Question: On clicking a div I want to pass a variable in the data attribute to the JS file.
I've tried '$(this).data('event')' and '$(this).attr('data-event')' but both return undefined.
'''
<div id="event{$event['id']}" data-event="{$event['id']}">
<span>{$event['name']}</span>
</div>
'''
'''
$('[id^="event"]').on('click', function(e) {
console.log($(this).data('event'));
console.log($(this).attr('data-event'));
});
'''
'''
//browser output
<div class="m-widget4 event-click" id="event2" data-event="2">
<div class="m-widget4__item">
<div class="m-widget4__ext">
<span class="m-widget4__icon m--font-brand m--font-bold">
Event:
</span>
</div>
<div class="m-widget4__info">
<button class="m-widget4__text event-click-text">
Olelele OKsadno saodi.
</button>
</div>
</div>
</div>
'''

I was expecting a string in log but got undefined every time.
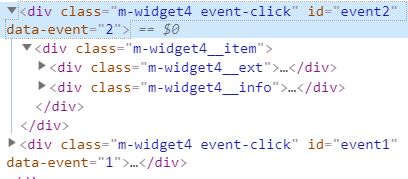
Answer: '''
$('[data-event]').click(function(e) {
console.log($(this).data('event'));
});
'''
'''
<script src="https://cdnjs.cloudflare.com/ajax/libs/jquery/3.3.1/jquery.min.js"></script>
<div class="m-widget4 event-click" id="event2" data-event="2">
<div class="m-widget4__item">
<div class="m-widget4__ext">
<span class="m-widget4__icon m--font-brand m--font-bold">
Event:
</span>
</div>
<div class="m-widget4__info">
<button class="m-widget4__text event-click-text">
Olelele OKsadno saodi.
</button>
</div>
</div>
</div>
'''
Works fine :) It also works with '[id^="event"]', i just found it to be more convenient this way.
Edit: The only thing i can imagine going wrong here is that you might have another element that has an id starting with "event", which gets selected as the parent. It would probably not have any data-event attribute and thus display undefined. You probably want your selector to be as specific as possible to rule that out.